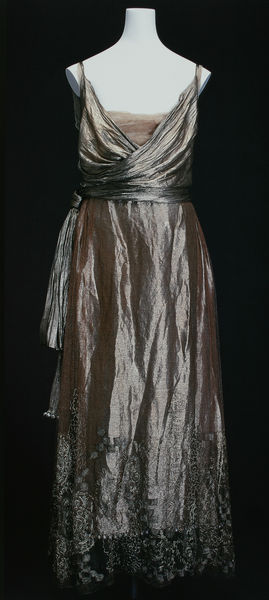
Titel: Abendkleid
Künstler: Paul Poiret
Standort: Kyoto (Japan)
Institution: Kyoto Costume Institute
Schlagwörter: weiß, ausschnitt, brust, frau, grau, kleid, schwarz, gürtel, mode, rock, schleife, band, falten, kleidung, lang, silber, spitze, hals, bestickt, figur, gewand, spitzen, dekoltee, rosa, schulter, schultern, seide, taille, brüste, modell, tüll, falte, büste, glanz, altrosa, spitzenkleid, abendkleid, satin, seil, puppe, hüfte, kleiderständer, träger, silbrig, decoltee, kopflos, eleganz, bändel, stick, decolete, aussschnitt, stickung, chanel, designer, abendrobe, armlos, decolette, torzo, modedesigner, spaghetti, spaghettikleid, sspaghettiträger, wasserfallausschnitt